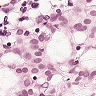
Metastatic tissue present: yes